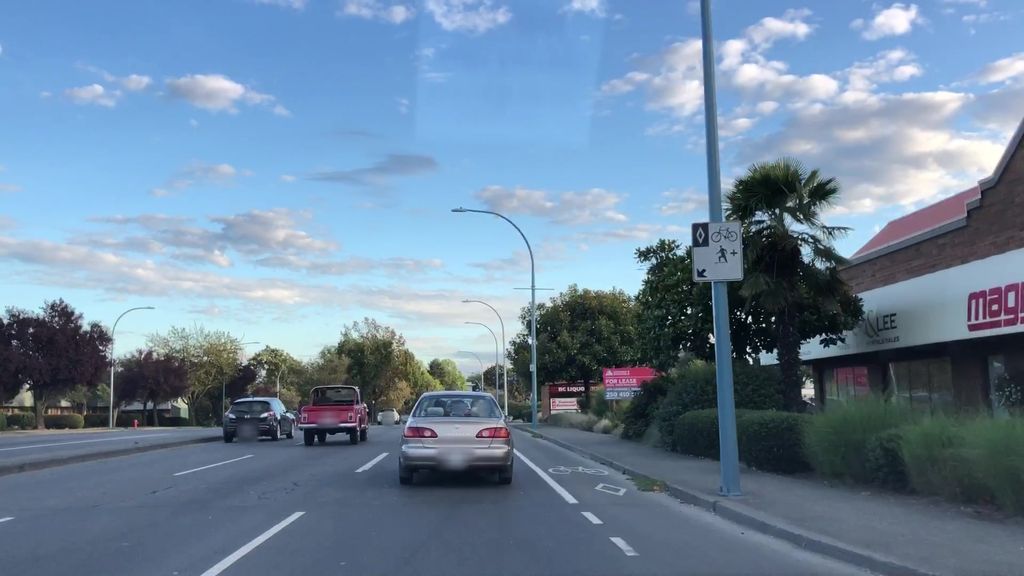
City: victoria